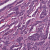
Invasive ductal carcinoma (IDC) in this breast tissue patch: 1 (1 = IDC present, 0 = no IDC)